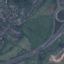
Label: Highway